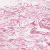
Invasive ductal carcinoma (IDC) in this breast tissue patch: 0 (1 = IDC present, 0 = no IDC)